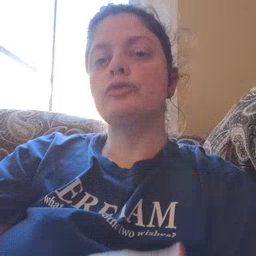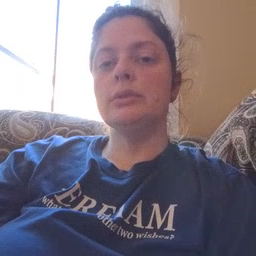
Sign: fish